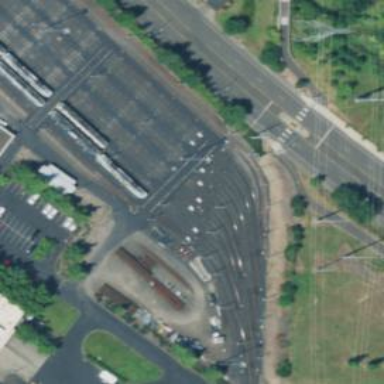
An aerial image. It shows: Light rail yard with electrified contact lines.